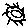
Label: sun